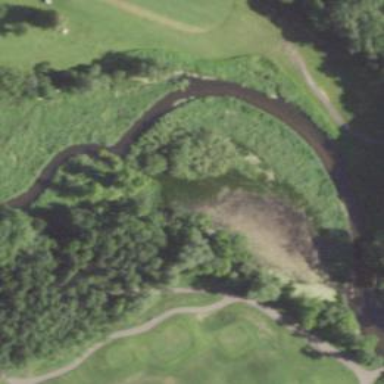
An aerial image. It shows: Water hazard in golf course. The hazard is natural water feature.